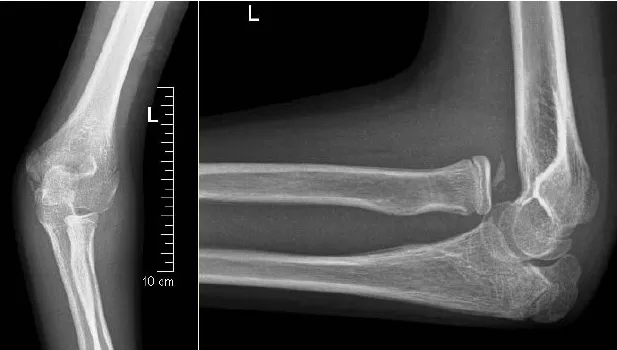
Radiographic picture of a twelve year old girl who sustained injury to her left elbow, showing anterior dislocation of the radial head (Bado type-1 lesion) with calcification of annular ligament remnants.
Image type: radiology (x_ray)